Interaction volume radius: 10 \u00c5
Interaction volume height: 50 \u00c5
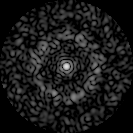
Disorder parameter: 0.8167